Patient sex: M
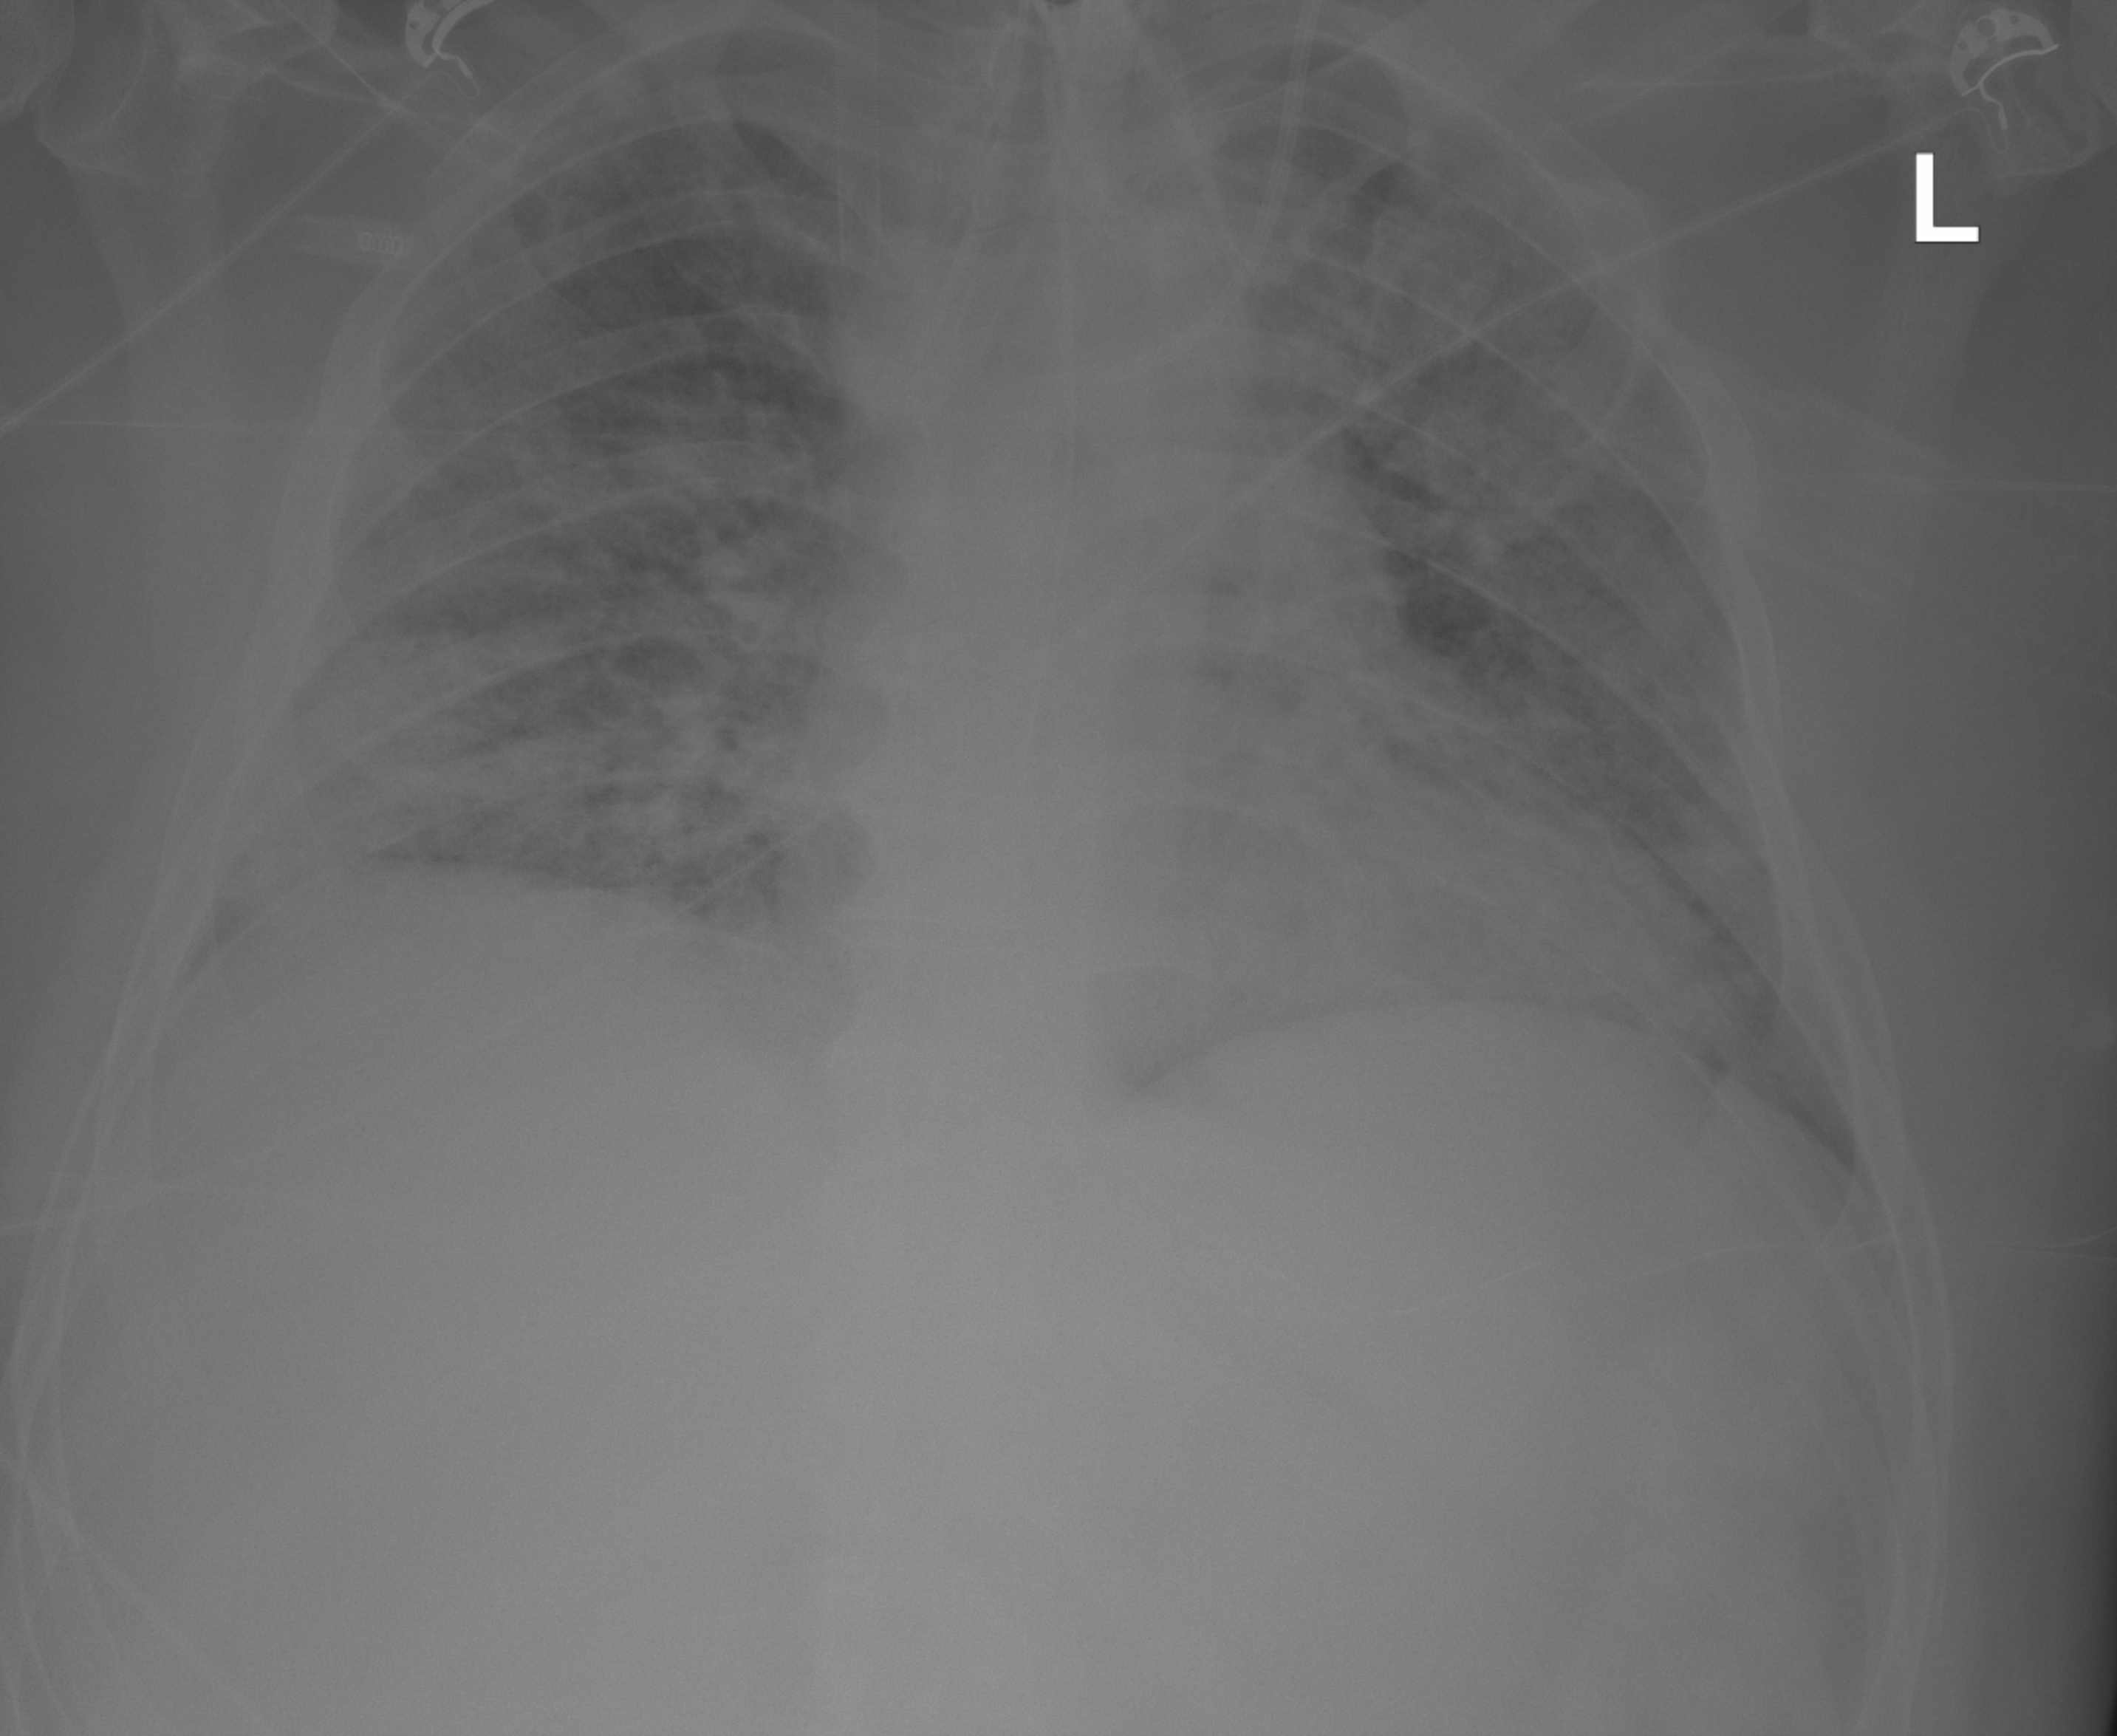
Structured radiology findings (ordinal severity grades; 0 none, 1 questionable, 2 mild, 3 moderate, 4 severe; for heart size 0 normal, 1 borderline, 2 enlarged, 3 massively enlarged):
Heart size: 1
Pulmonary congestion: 1
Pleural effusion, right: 0
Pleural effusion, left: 0
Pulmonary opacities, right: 3
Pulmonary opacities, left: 3
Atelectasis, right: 2
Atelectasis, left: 2